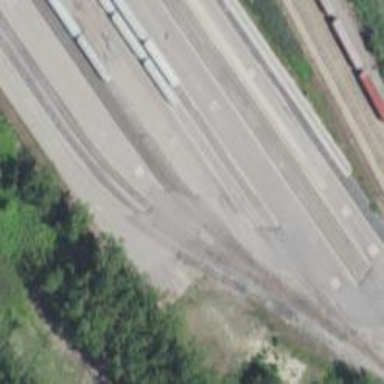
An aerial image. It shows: Railway spur service.